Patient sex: M
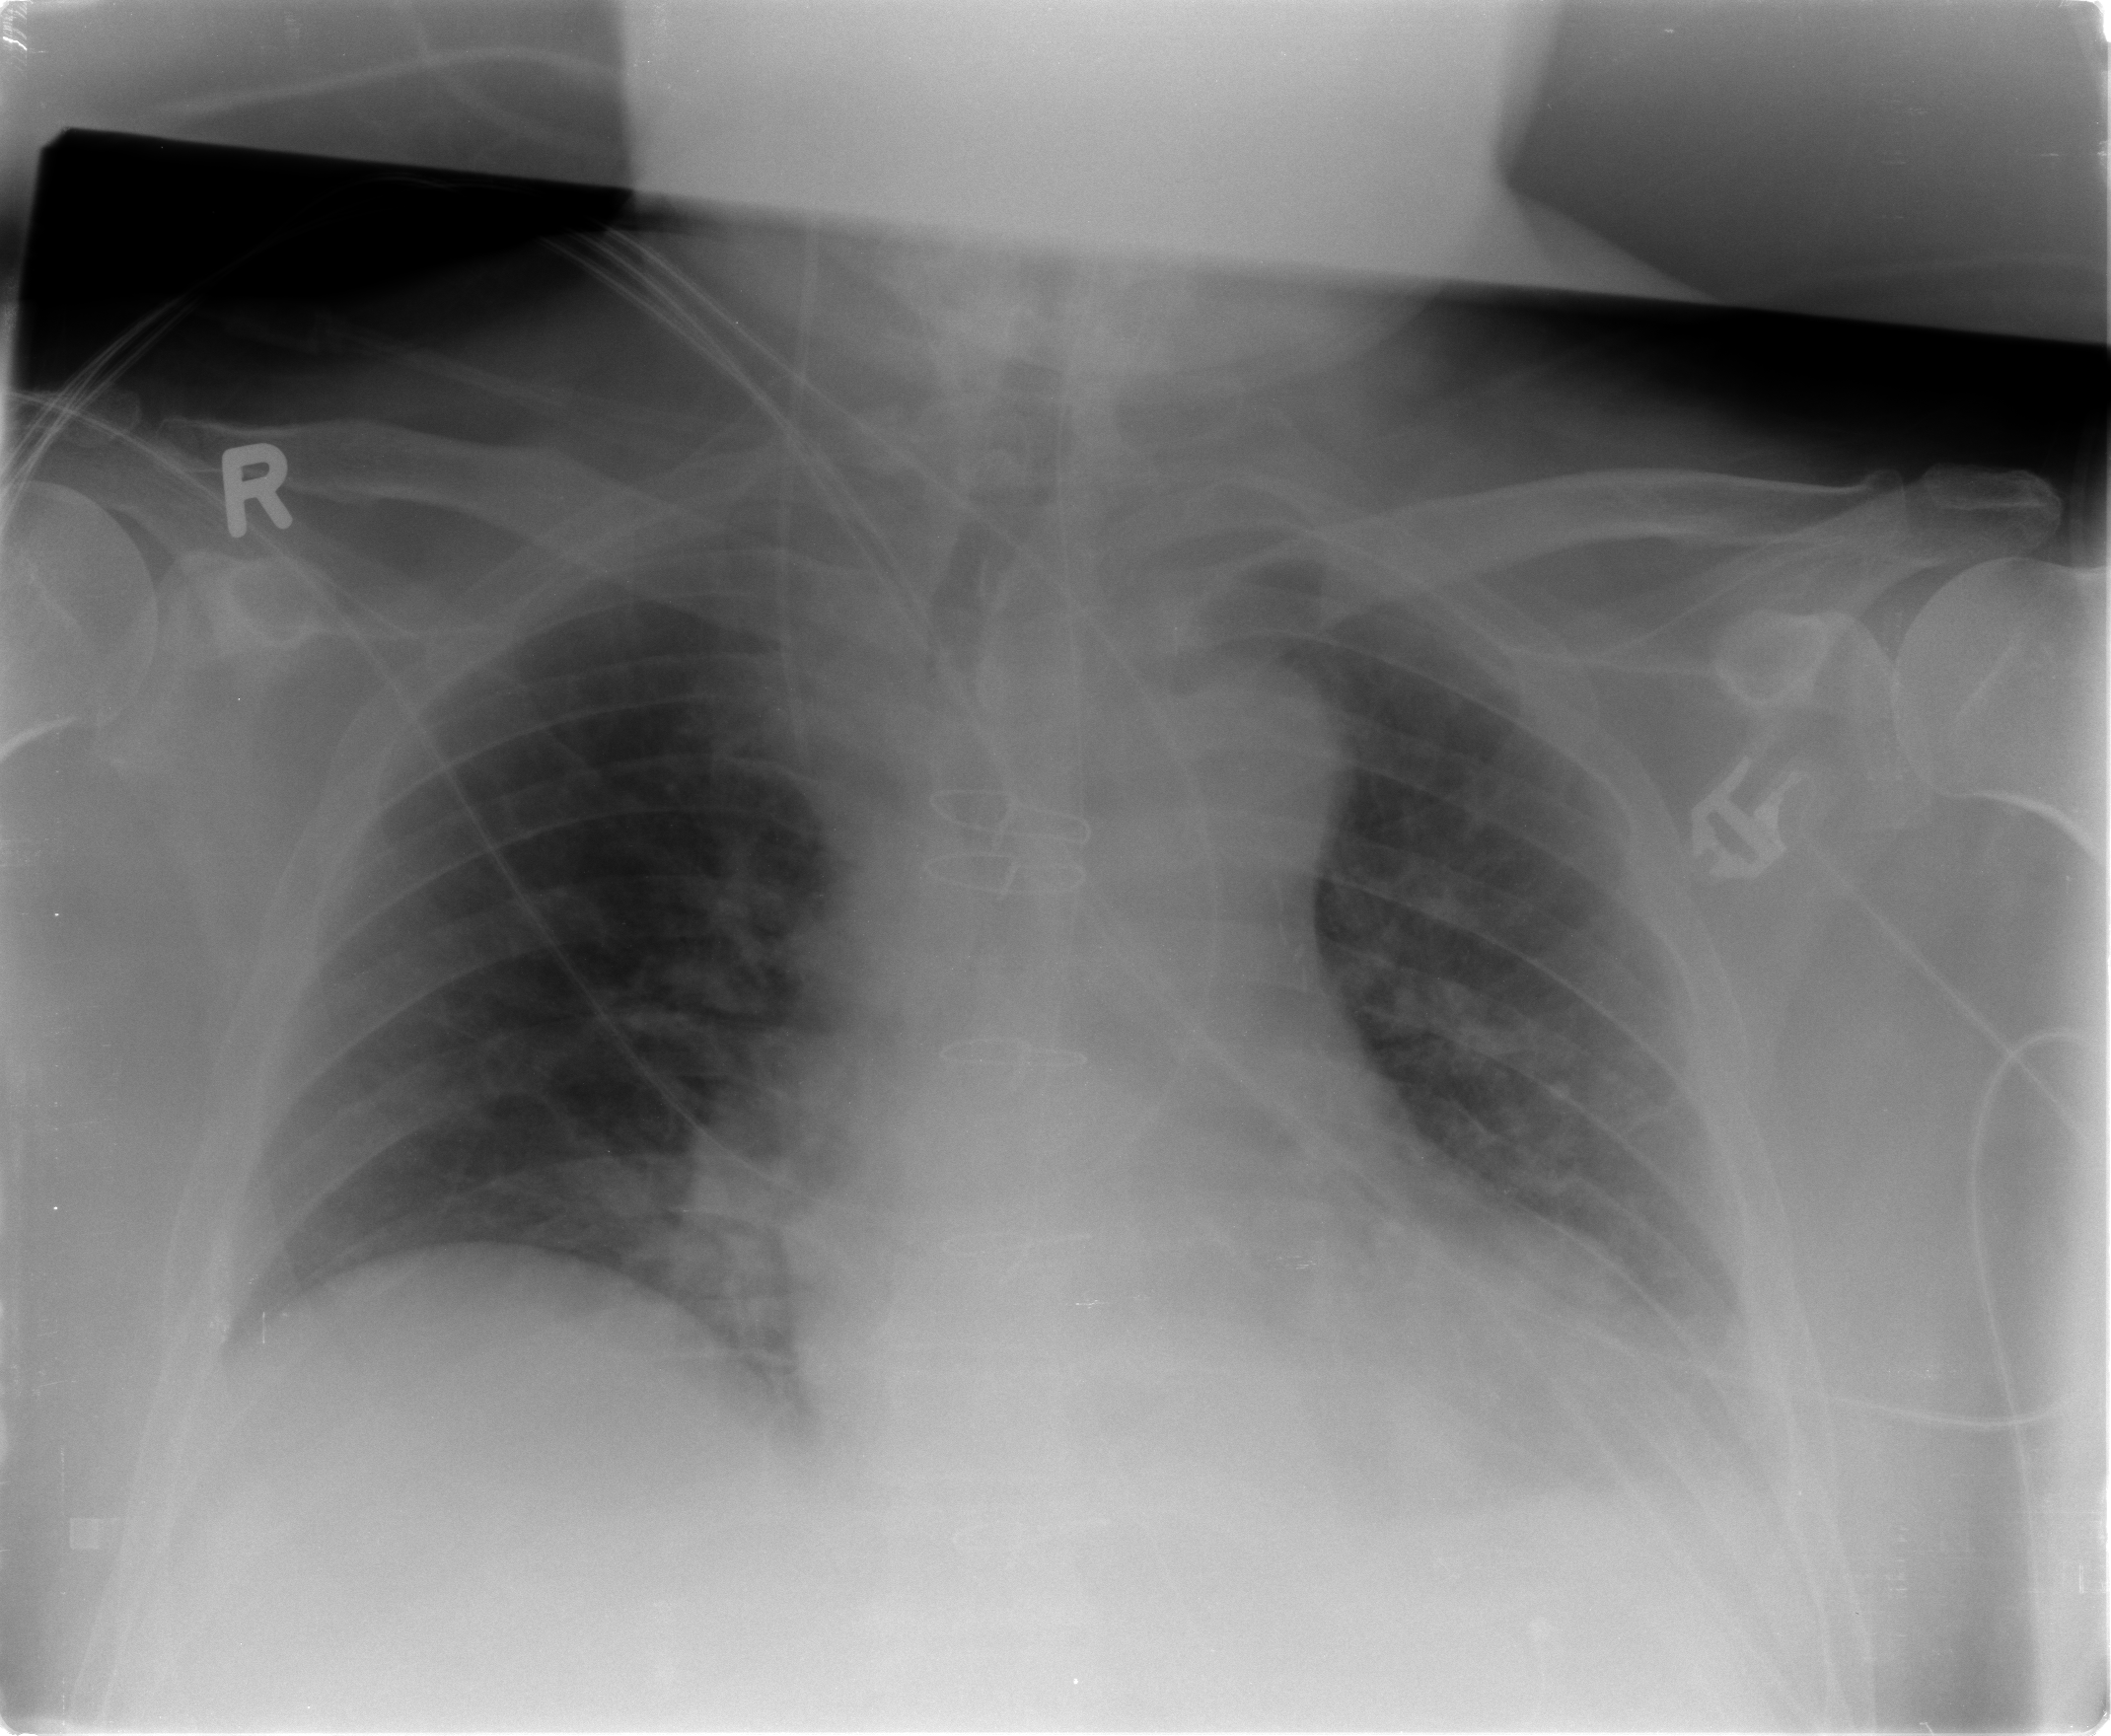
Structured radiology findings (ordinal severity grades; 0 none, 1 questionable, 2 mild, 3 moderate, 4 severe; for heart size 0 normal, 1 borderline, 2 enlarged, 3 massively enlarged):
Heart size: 2
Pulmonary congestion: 2
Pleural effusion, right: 0
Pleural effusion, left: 1
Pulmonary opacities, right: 0
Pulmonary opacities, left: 0
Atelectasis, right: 2
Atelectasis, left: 2